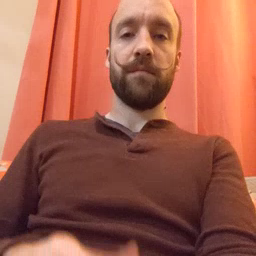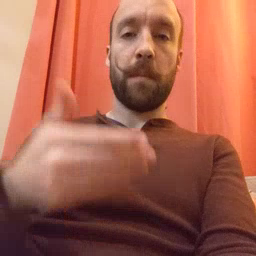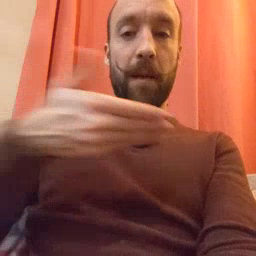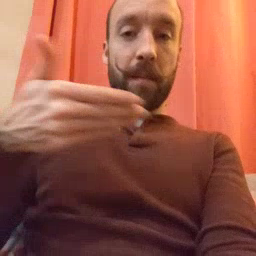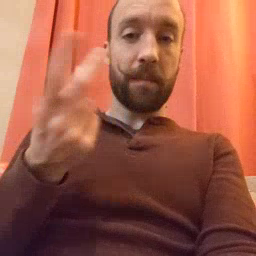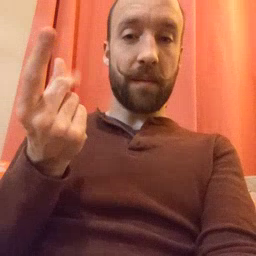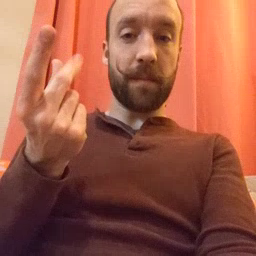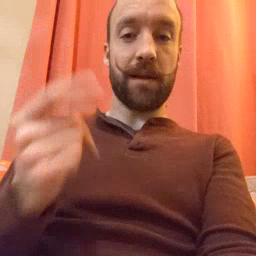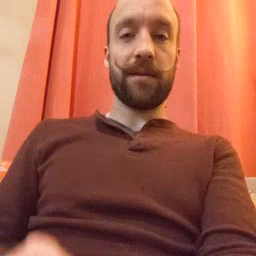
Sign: puppy